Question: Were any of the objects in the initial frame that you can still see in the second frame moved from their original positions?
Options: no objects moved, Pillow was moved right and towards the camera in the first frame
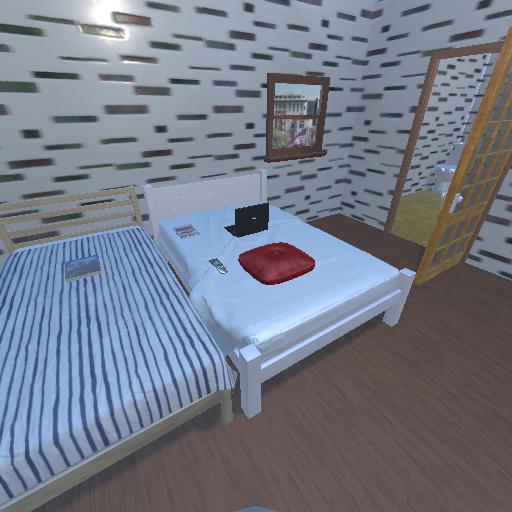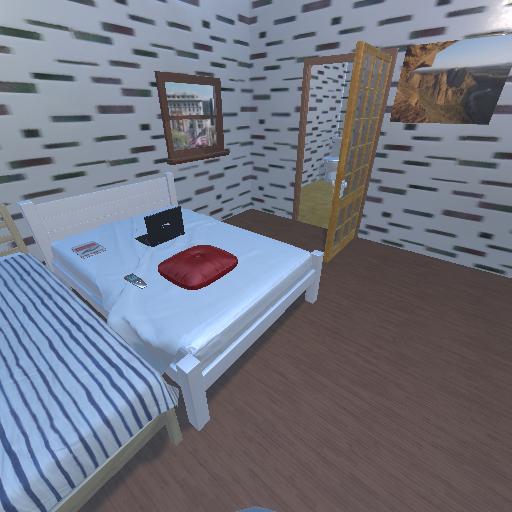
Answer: no objects moved